Chest X-ray. View position: PA
Patient age: 57
Patient sex: F
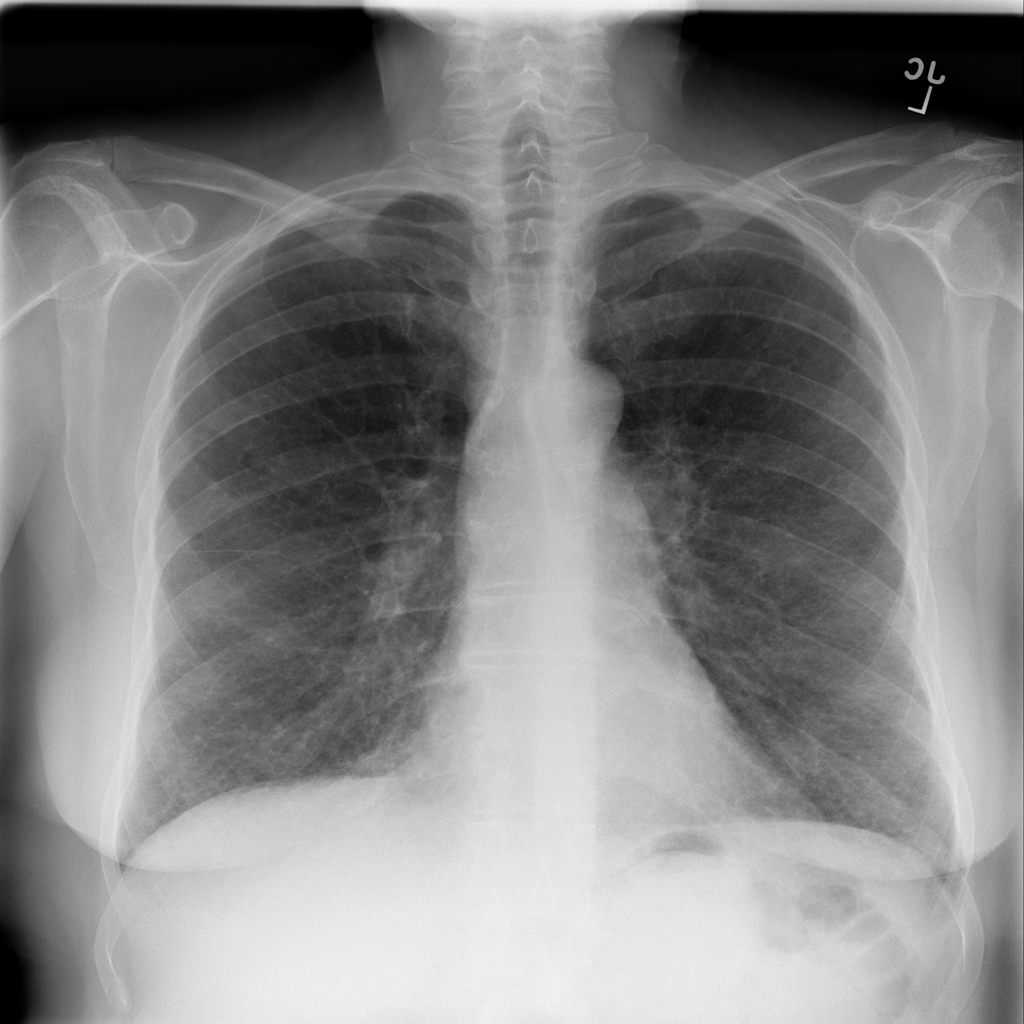
Finding: Pneumothorax